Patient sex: M
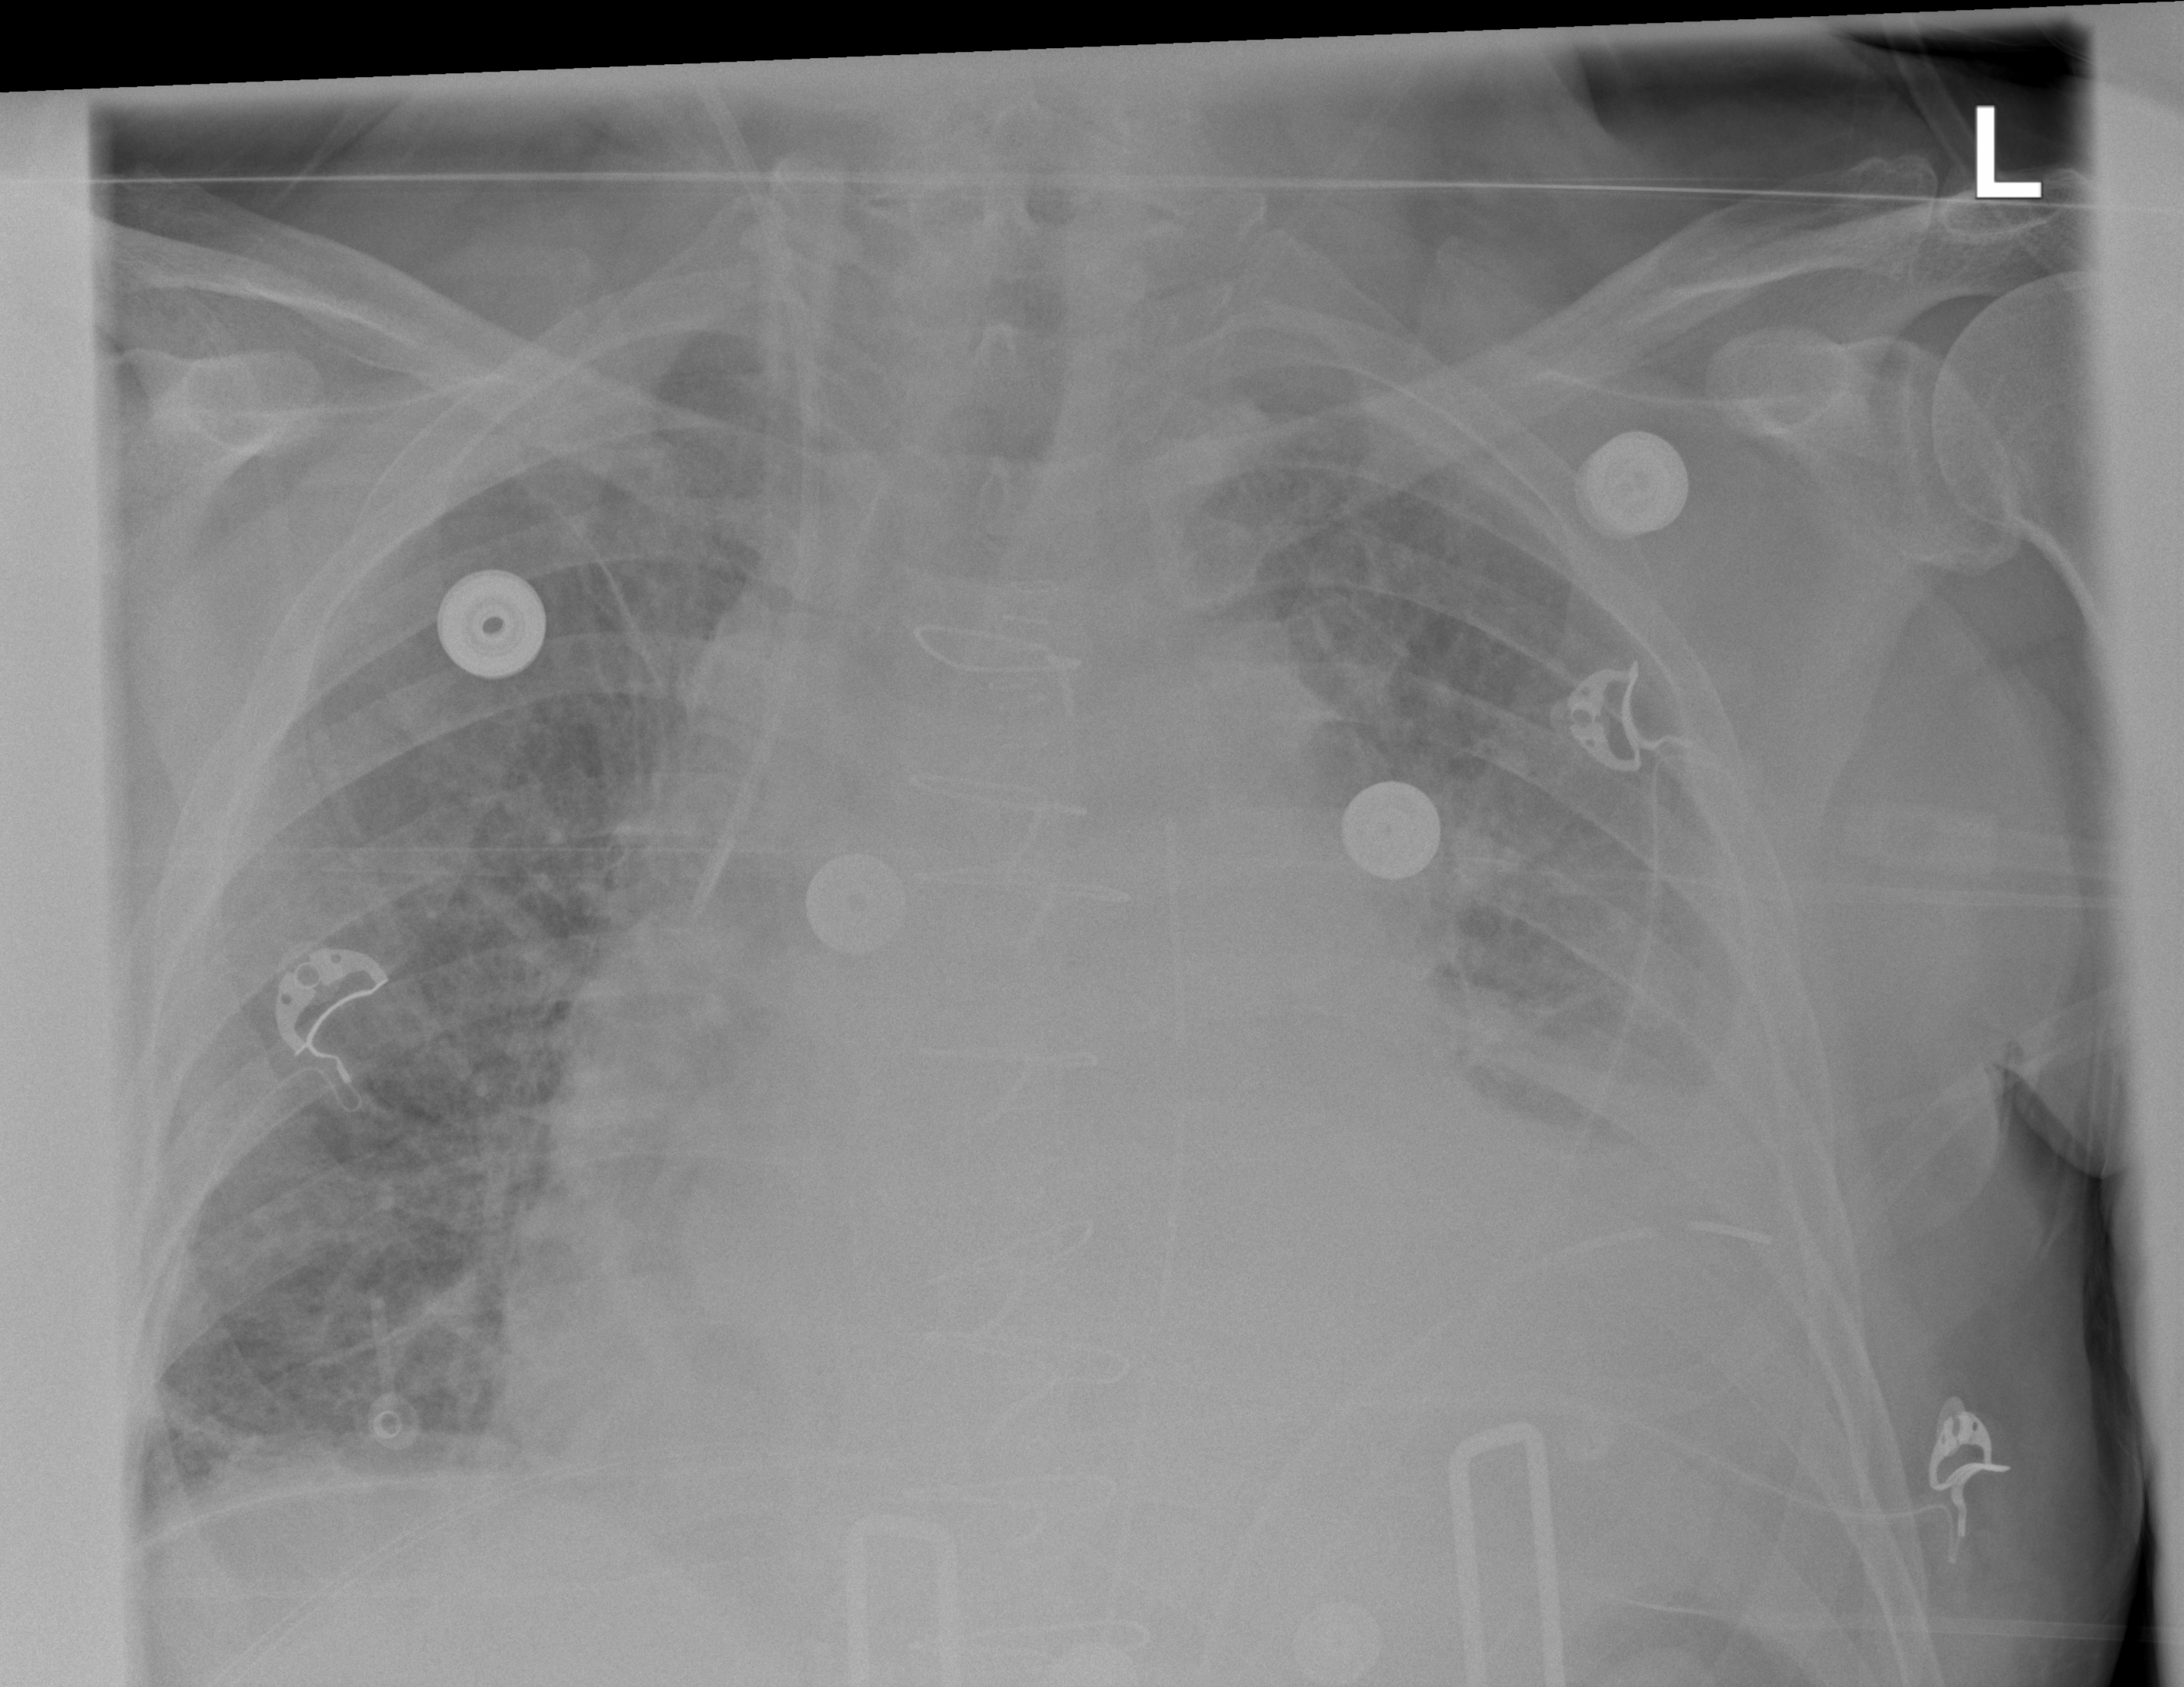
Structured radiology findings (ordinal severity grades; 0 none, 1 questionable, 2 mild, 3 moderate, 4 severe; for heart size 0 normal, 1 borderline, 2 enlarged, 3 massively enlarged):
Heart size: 2
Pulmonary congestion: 2
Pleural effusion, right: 0
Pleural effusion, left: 3
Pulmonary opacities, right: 0
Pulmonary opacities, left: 0
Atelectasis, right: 0
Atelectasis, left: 3